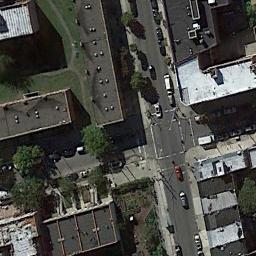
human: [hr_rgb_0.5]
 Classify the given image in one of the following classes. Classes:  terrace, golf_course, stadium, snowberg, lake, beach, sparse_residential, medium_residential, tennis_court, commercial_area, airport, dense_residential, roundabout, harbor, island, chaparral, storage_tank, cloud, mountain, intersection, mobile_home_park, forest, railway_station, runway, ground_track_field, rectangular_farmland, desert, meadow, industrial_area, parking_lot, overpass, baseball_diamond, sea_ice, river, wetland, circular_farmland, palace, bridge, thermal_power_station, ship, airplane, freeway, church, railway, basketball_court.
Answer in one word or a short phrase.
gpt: intersection